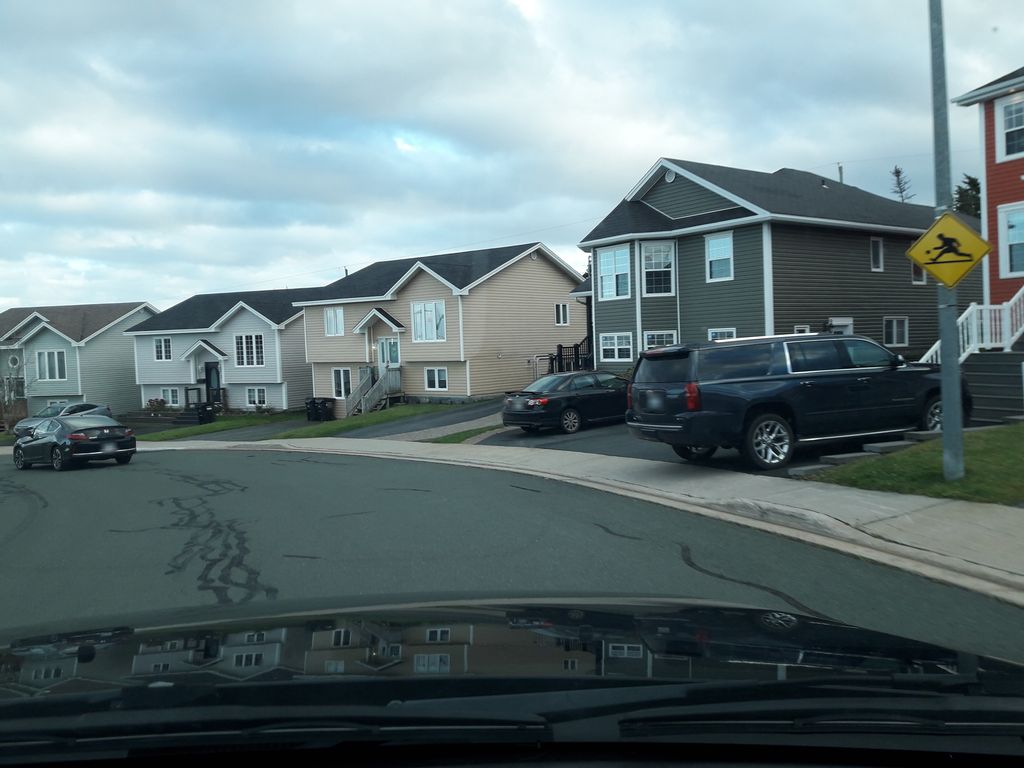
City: st_johns